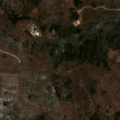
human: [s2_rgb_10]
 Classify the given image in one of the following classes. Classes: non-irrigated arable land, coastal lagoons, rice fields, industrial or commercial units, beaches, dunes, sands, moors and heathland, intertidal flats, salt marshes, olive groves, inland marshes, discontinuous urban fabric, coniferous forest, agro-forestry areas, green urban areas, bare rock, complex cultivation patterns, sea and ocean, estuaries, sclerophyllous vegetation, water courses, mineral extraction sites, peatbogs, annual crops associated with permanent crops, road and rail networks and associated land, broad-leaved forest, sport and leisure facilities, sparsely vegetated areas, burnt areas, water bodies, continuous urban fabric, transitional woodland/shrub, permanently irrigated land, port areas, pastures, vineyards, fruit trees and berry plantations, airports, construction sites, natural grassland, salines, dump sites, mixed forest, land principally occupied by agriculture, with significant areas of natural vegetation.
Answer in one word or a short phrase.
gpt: olive groves, pastures, land principally occupied by agriculture, with significant areas of natural vegetation, natural grassland